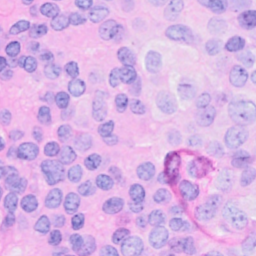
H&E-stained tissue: Breast